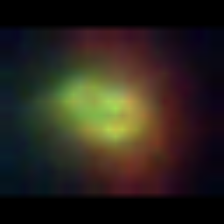
Taxon: NanoPlankton
Group: Other